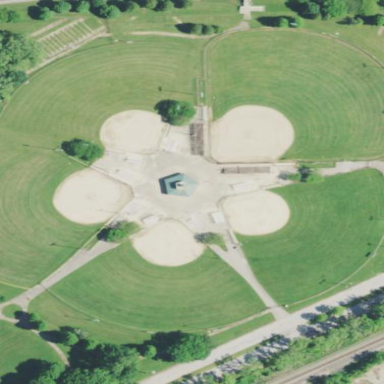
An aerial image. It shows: Baseball pitch for leisure and sports activities.